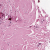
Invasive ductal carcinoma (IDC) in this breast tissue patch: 0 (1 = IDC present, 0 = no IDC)